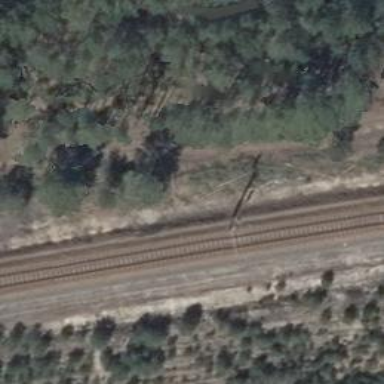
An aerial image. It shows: Single railway track with electrified contact line.